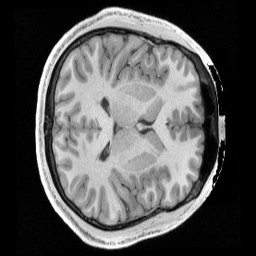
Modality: T1w
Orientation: axial
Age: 21
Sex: male
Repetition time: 2.4 s
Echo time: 0.00222 s